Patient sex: F
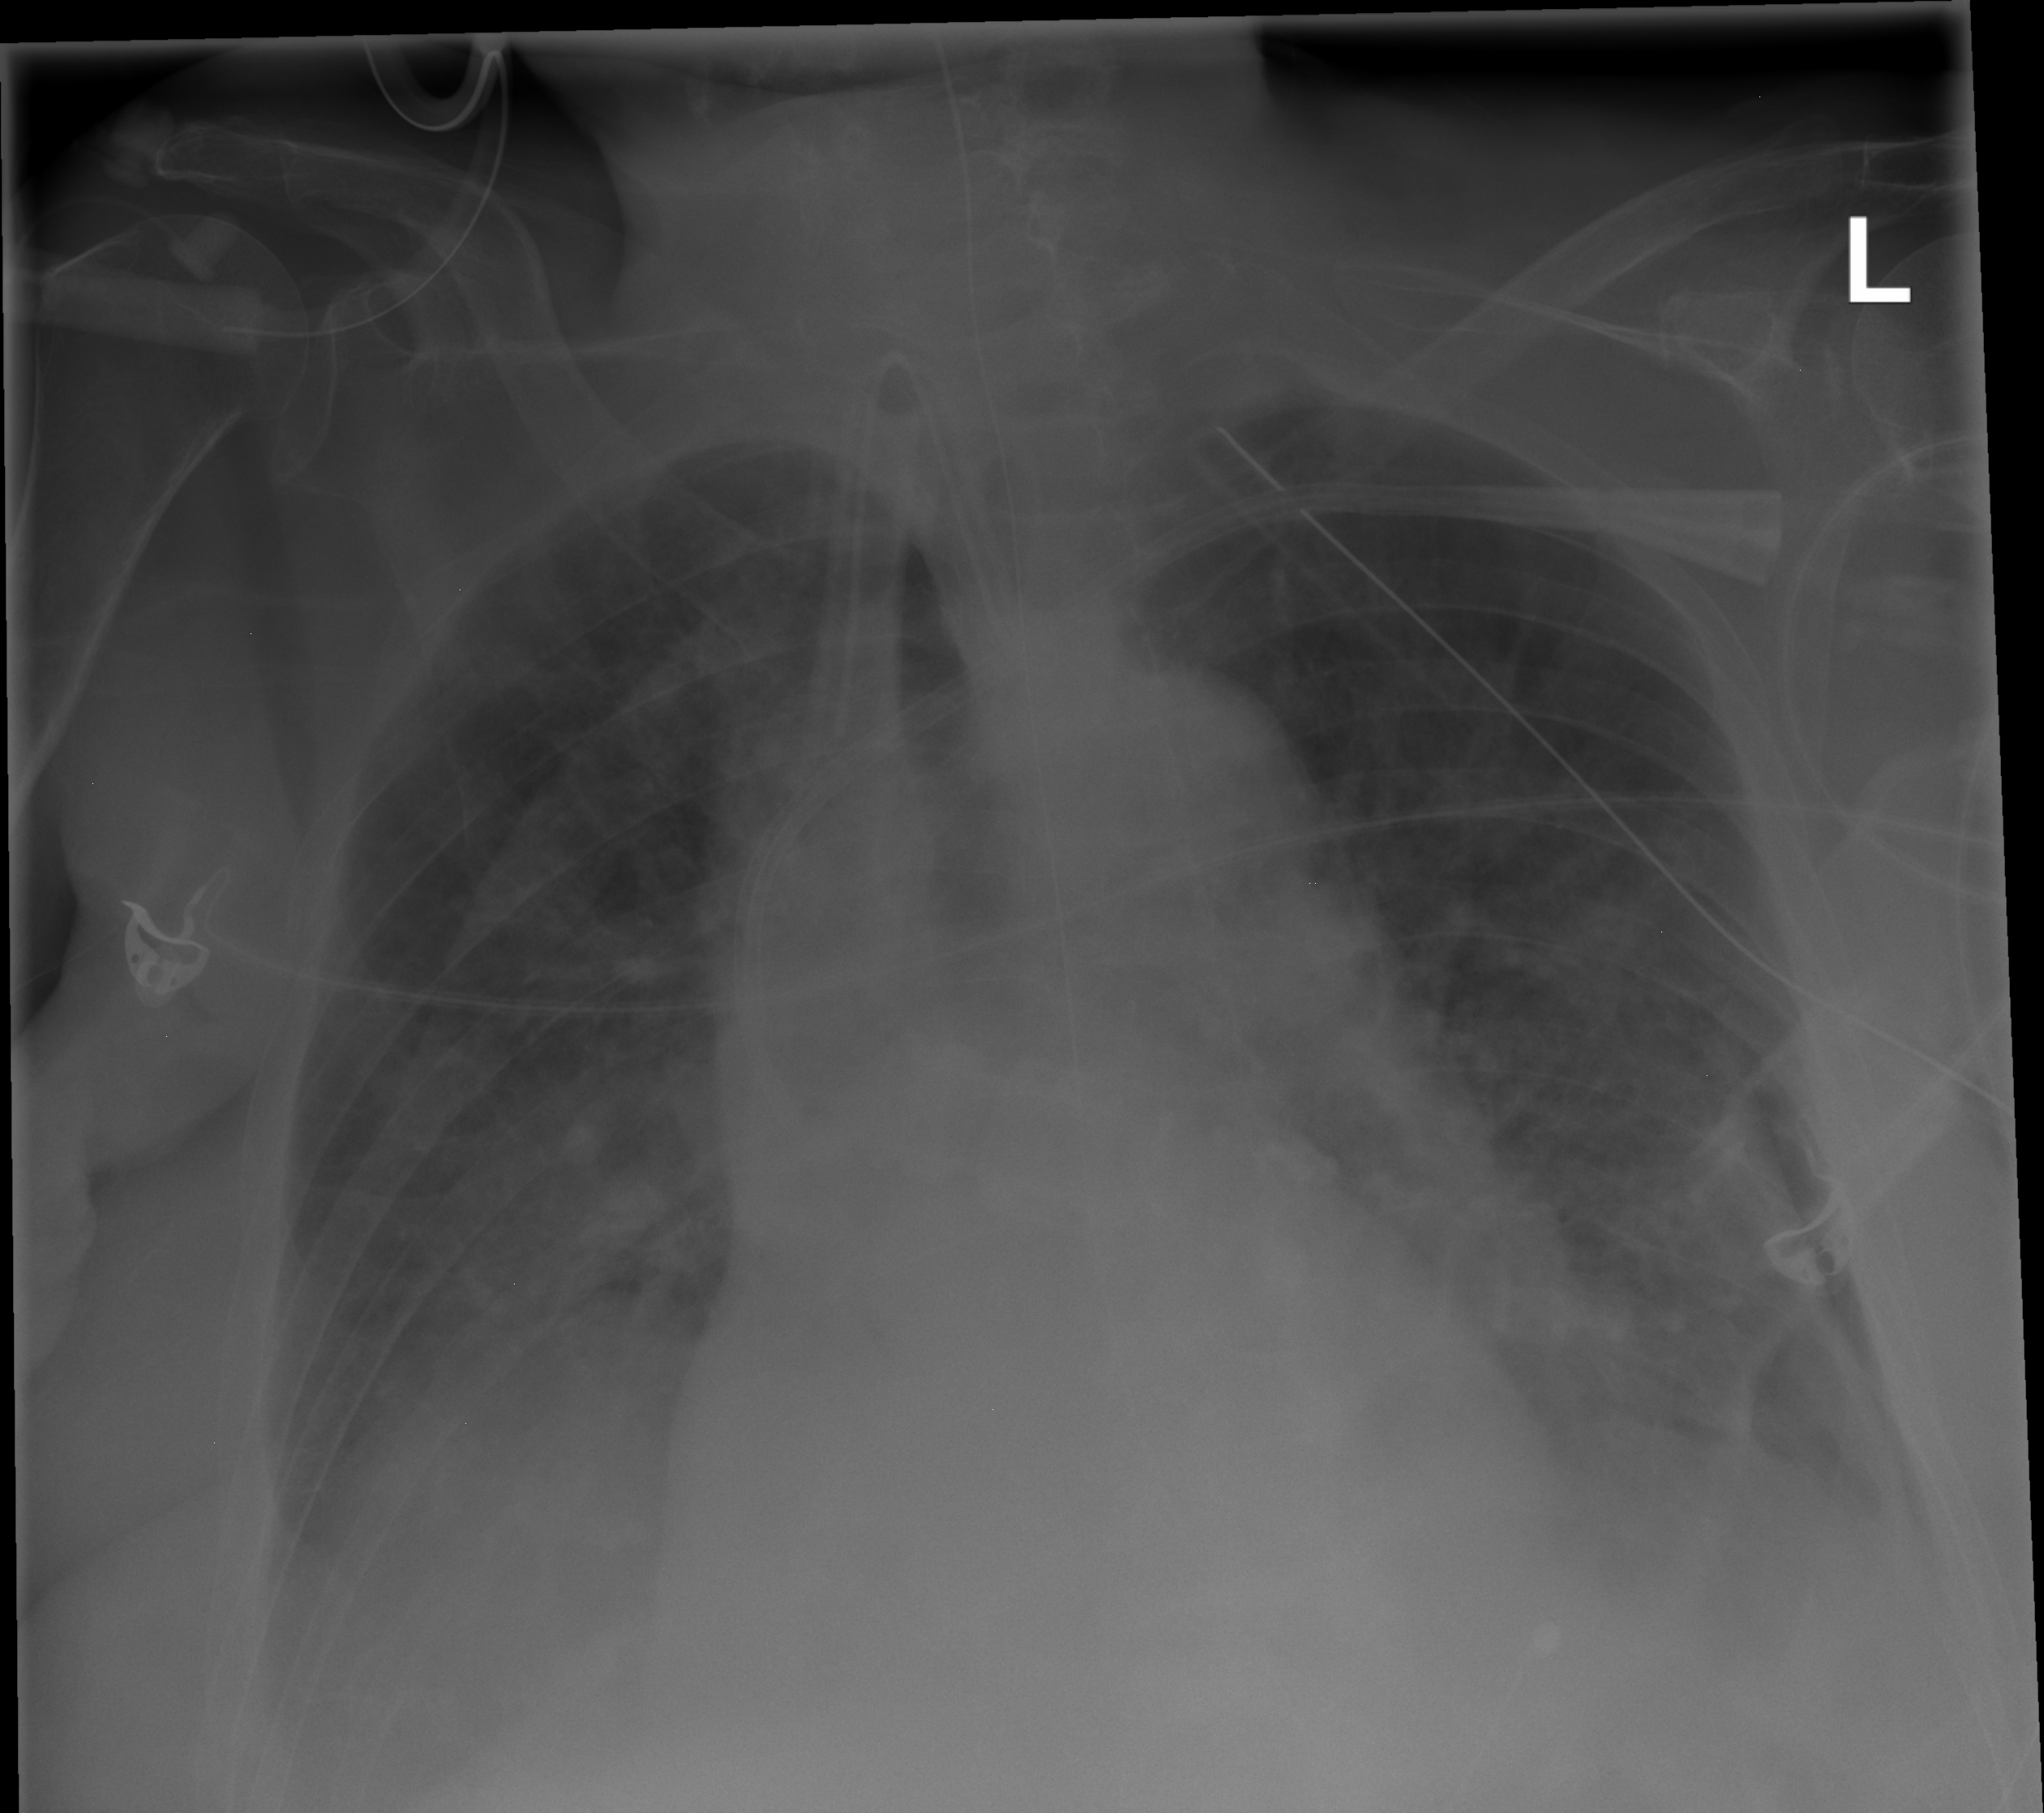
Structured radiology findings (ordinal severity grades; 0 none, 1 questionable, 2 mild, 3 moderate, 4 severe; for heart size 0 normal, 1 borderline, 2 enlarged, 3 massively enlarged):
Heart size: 2
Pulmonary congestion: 3
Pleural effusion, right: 2
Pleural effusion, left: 2
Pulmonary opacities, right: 2
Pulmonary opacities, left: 2
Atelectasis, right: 2
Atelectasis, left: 2